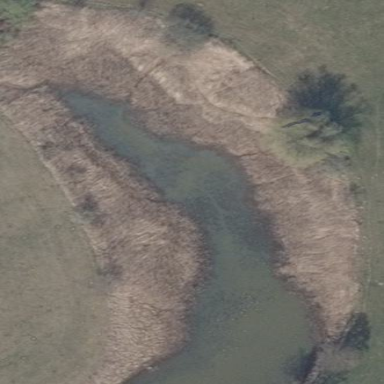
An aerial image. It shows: Reedbed wetland area.